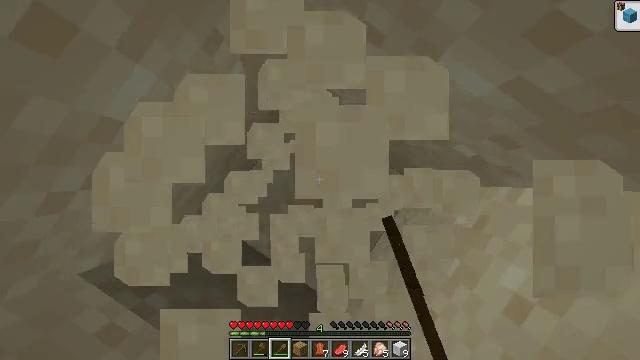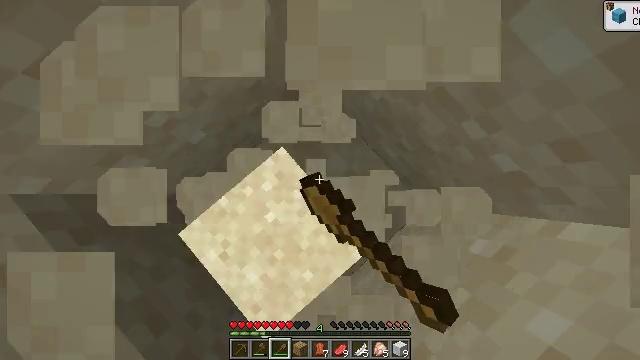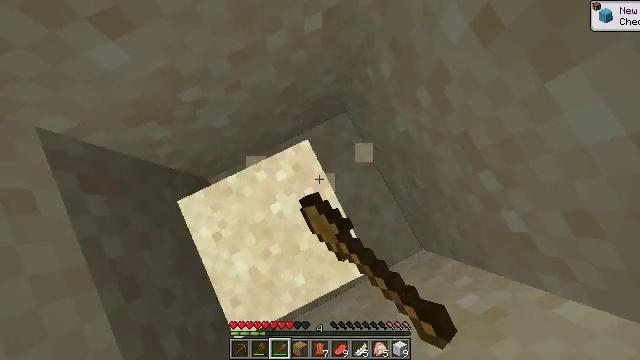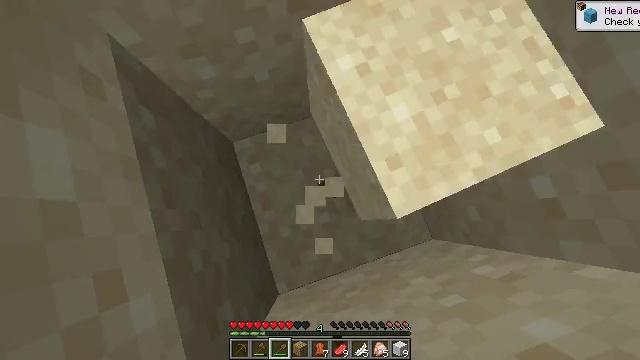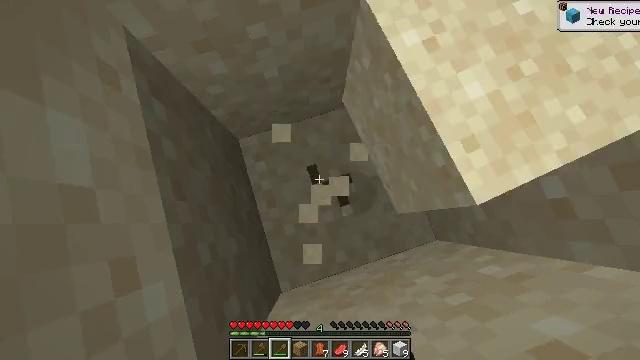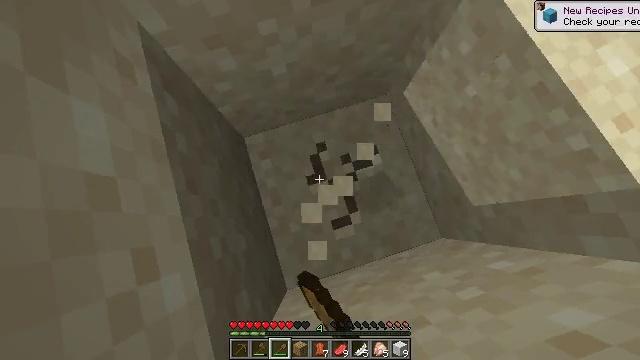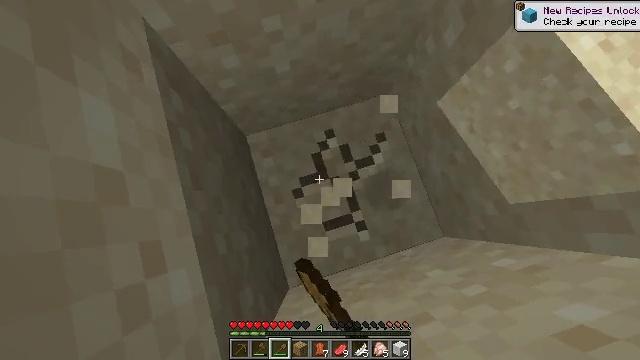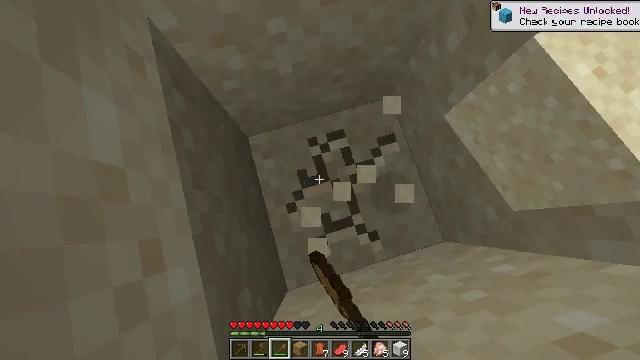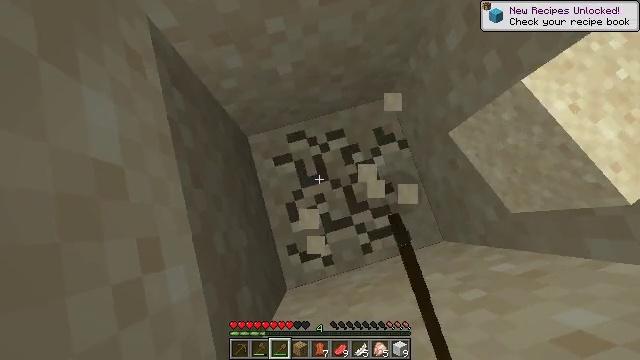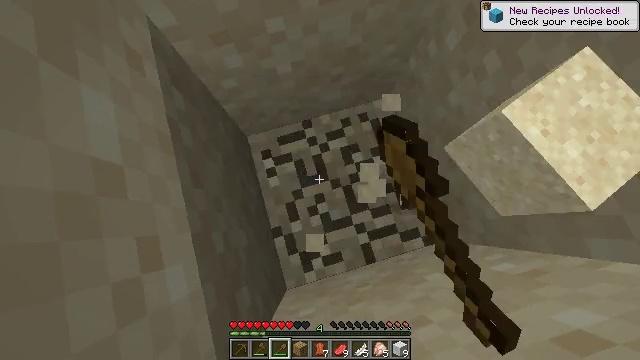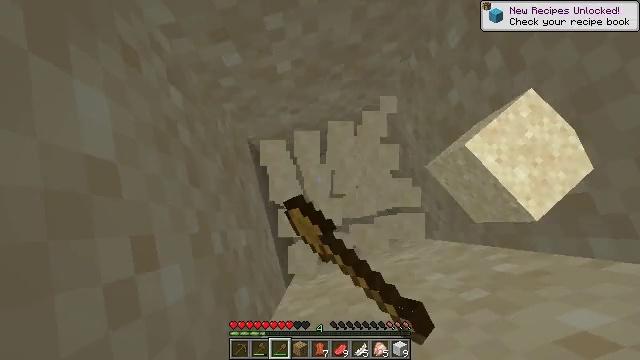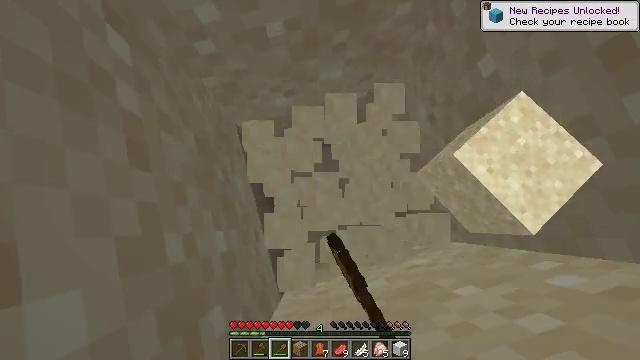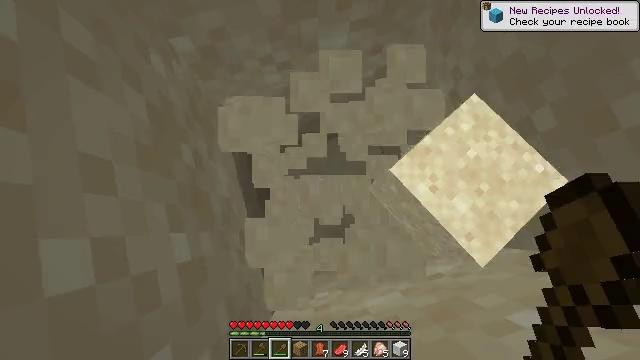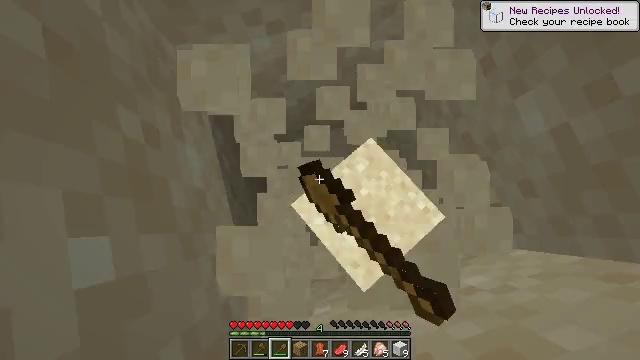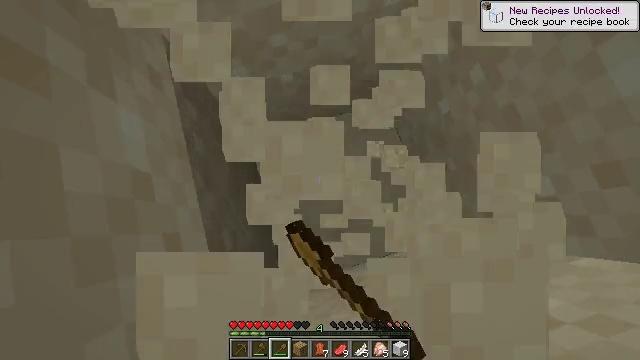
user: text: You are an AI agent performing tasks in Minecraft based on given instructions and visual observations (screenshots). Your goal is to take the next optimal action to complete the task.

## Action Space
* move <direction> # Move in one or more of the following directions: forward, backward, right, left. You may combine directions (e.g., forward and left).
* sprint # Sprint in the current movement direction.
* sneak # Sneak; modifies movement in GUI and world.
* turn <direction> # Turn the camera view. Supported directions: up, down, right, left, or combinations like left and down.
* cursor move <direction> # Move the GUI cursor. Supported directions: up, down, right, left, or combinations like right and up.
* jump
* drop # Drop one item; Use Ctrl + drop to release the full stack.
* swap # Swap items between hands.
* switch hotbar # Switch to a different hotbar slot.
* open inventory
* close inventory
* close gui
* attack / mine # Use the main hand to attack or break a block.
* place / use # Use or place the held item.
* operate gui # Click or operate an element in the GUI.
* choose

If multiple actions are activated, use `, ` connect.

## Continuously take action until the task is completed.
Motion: motion action
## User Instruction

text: Attack the ground to gather sand.
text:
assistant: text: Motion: move back, turn left and up, attack / mine
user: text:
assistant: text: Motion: move back, turn left and up, attack / mine
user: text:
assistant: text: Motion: move back, turn left and up, attack / mine
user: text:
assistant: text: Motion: turn left, attack / mine
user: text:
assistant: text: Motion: attack / mine
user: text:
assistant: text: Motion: attack / mine
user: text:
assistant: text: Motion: turn left, attack / mine
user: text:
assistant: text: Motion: attack / mine
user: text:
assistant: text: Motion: attack / mine
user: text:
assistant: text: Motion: attack / mine
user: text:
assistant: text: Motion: attack / mine
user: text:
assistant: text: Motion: attack / mine
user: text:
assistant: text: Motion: attack / mine
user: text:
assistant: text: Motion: attack / mine
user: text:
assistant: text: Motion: attack / mine